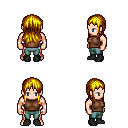
a pixel art fantasy rpg character, male body template, human, light skin, brown sleeveless shirt, teal pants, blonde unkempt hairstyle, black shoes, four views (front, back, left, right), 2x2 character sprite sheet, small pixel art, hard edges, no anti-aliasing